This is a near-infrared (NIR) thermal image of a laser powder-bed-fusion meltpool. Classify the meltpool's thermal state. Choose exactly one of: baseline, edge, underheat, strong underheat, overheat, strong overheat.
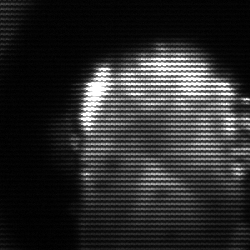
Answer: baseline